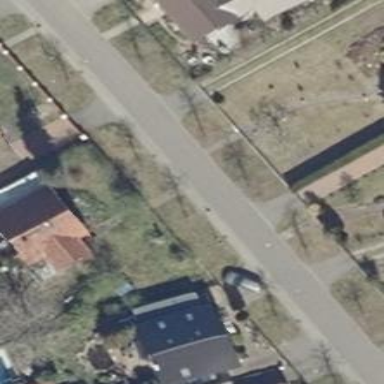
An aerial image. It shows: Residential road with asphalt surface.